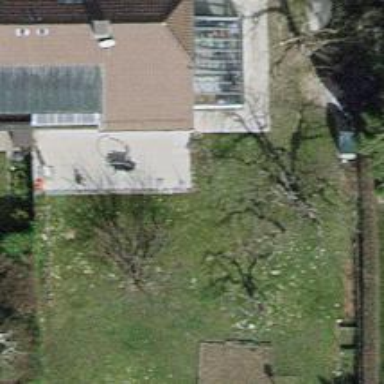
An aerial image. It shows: Garden enclosed by fence.